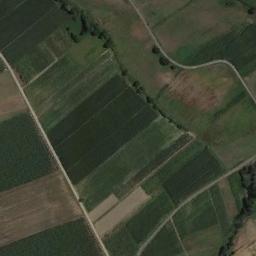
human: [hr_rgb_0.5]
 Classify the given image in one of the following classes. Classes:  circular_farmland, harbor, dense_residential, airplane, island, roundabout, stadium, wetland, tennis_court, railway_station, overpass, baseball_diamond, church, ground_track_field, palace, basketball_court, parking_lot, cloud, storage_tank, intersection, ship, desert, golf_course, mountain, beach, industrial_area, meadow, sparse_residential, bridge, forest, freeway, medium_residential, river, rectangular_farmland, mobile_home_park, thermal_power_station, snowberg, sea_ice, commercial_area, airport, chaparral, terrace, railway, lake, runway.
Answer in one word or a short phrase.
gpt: rectangular_farmland